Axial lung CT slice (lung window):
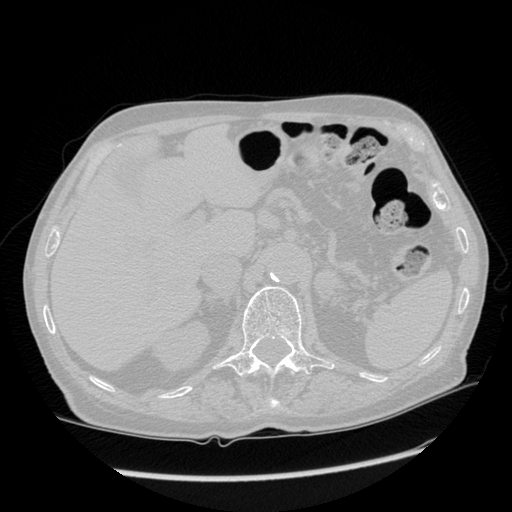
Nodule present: no